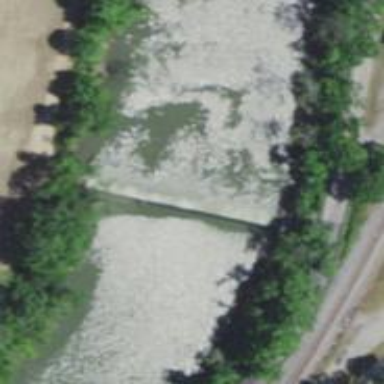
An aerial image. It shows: Weir along the waterway.